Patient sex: F
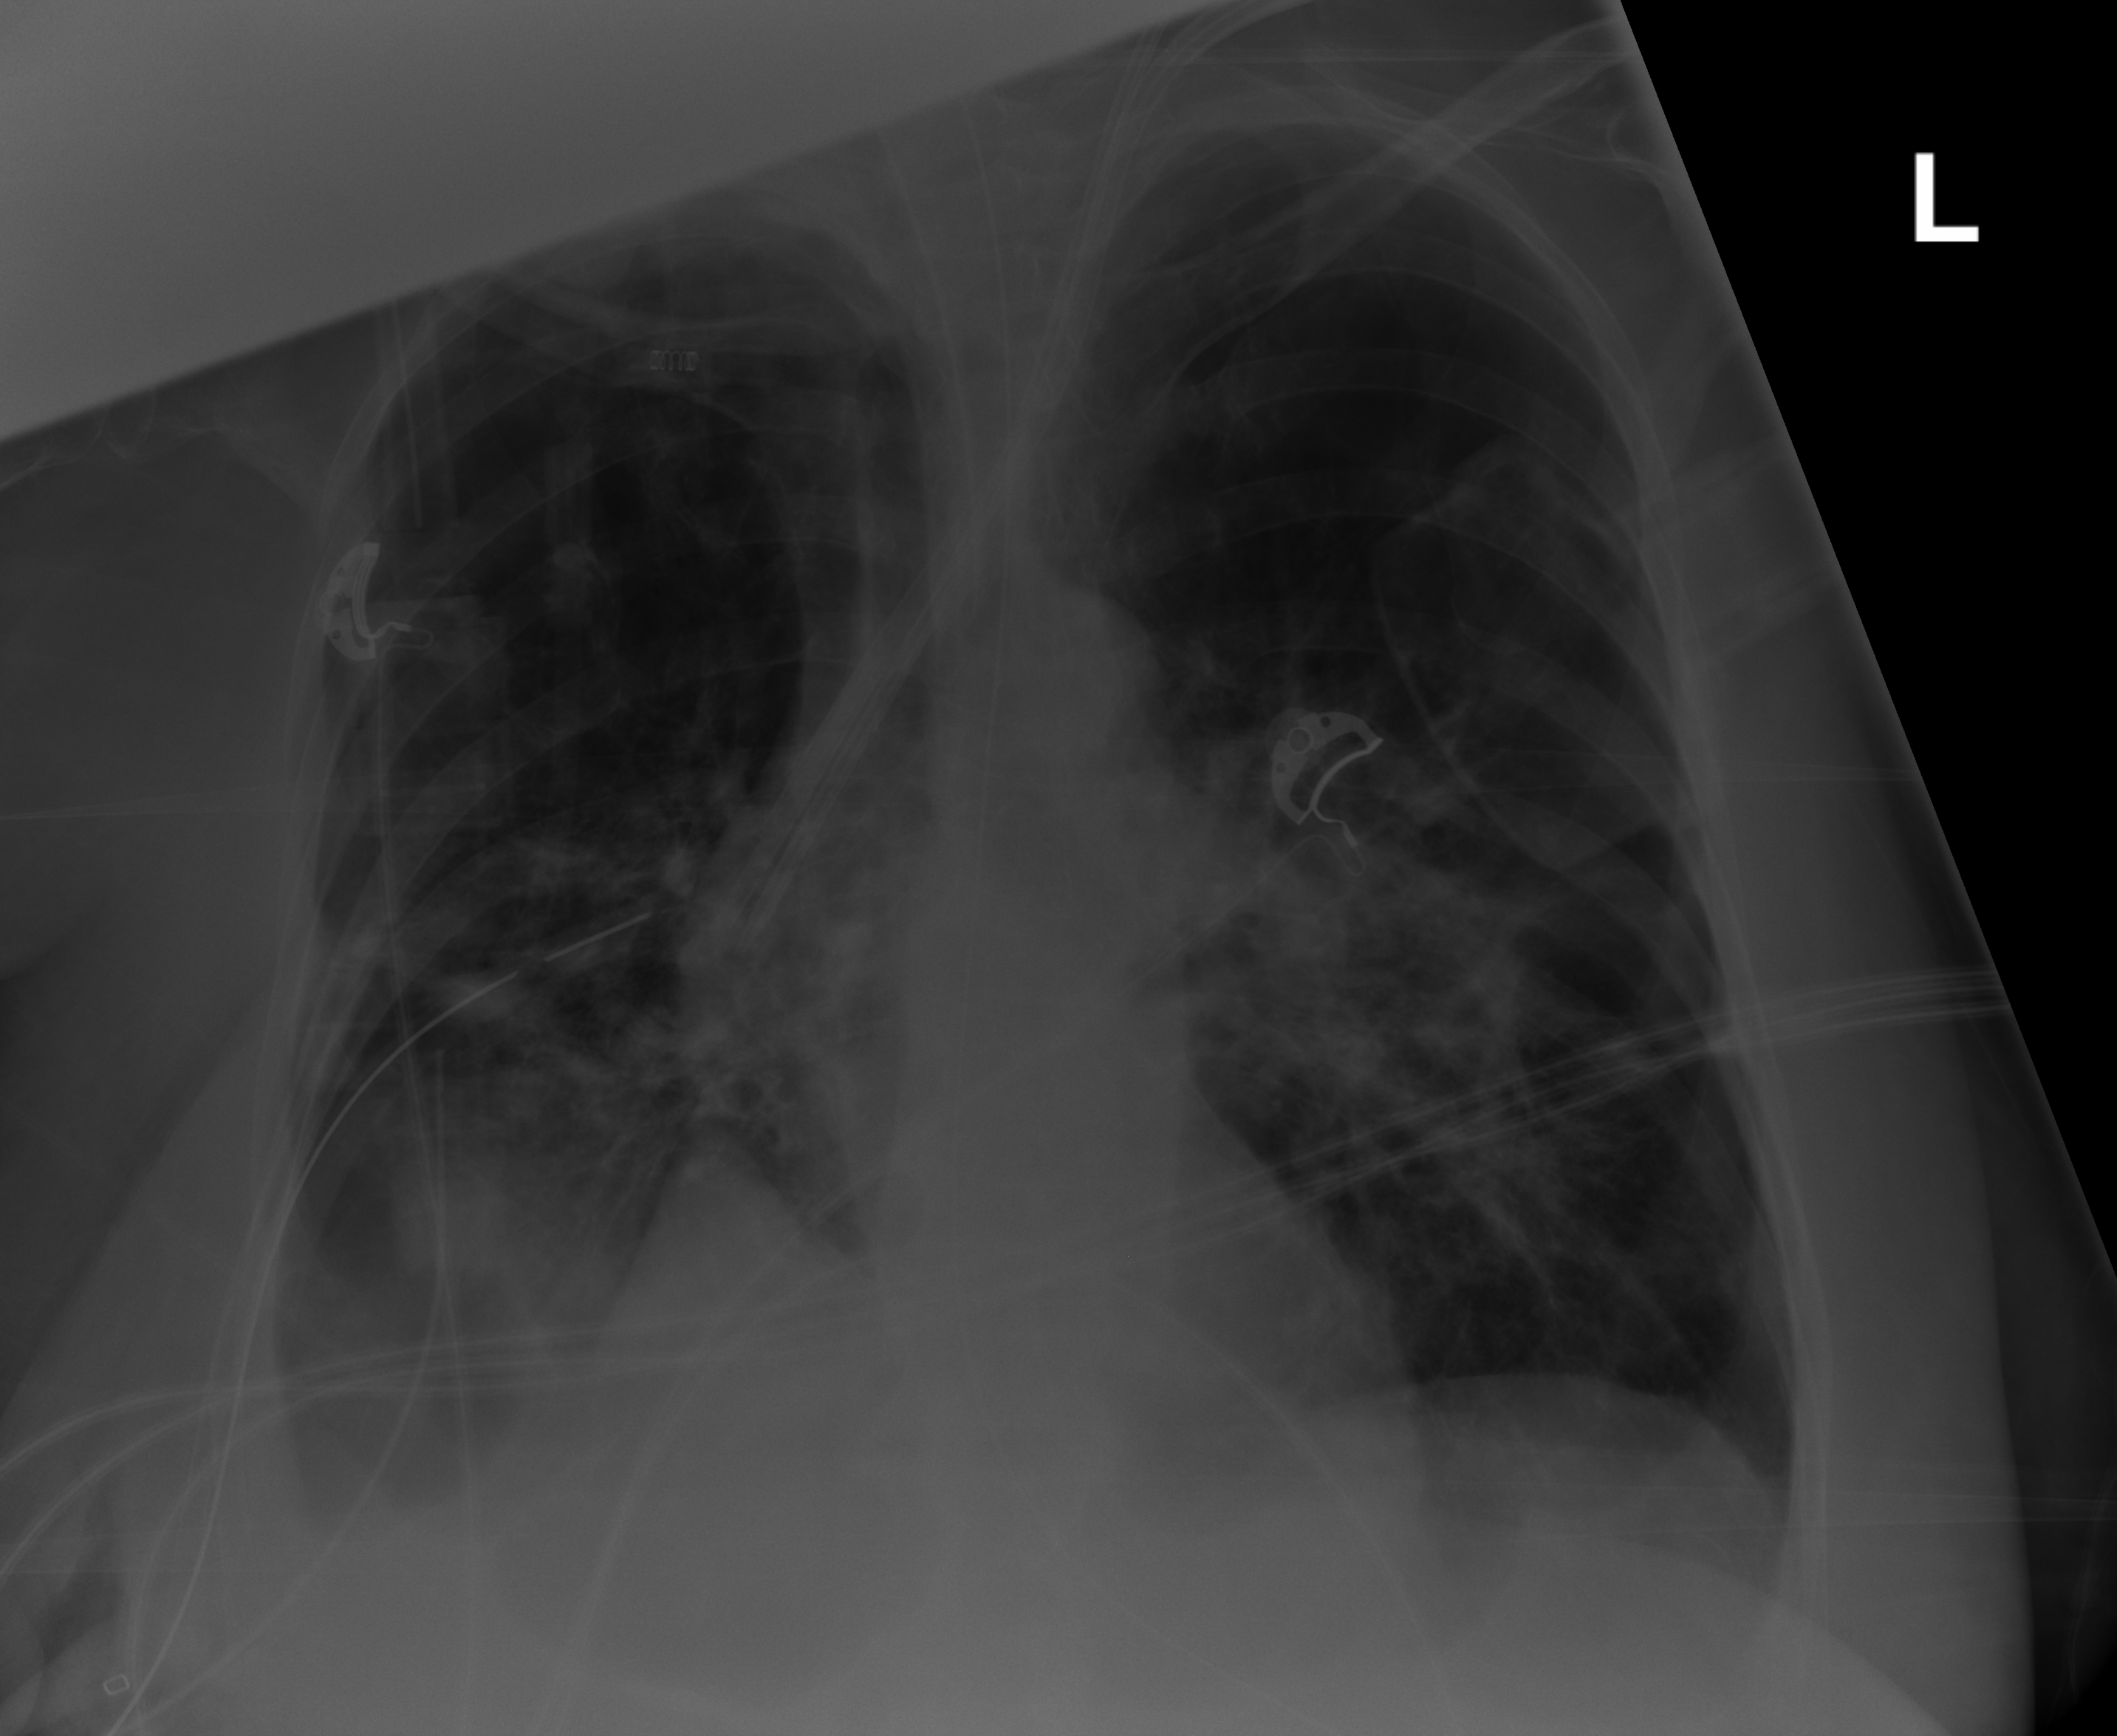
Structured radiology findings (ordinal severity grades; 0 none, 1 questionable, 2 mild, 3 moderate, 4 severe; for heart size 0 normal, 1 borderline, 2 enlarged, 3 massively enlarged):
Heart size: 0
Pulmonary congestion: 0
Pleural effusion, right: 2
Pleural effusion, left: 0
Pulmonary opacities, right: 2
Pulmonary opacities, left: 2
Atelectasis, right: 2
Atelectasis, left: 2